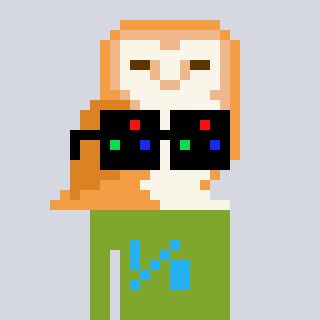
a pixel art character with square black sunglasses, a owl-shaped head and a slimegreen-colored body on a cool background